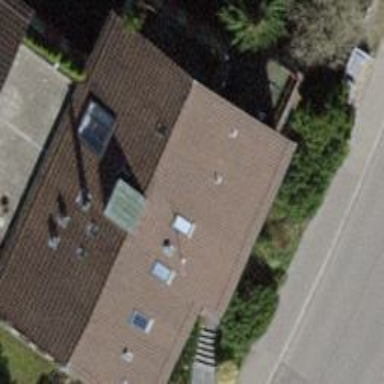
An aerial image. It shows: Building with tile roof.